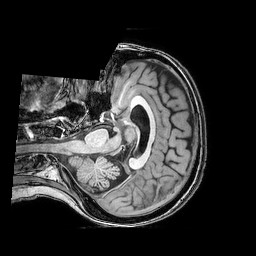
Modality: T1w
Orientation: axial
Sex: female
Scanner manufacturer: philips
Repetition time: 0.008134 s
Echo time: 0.00372 s